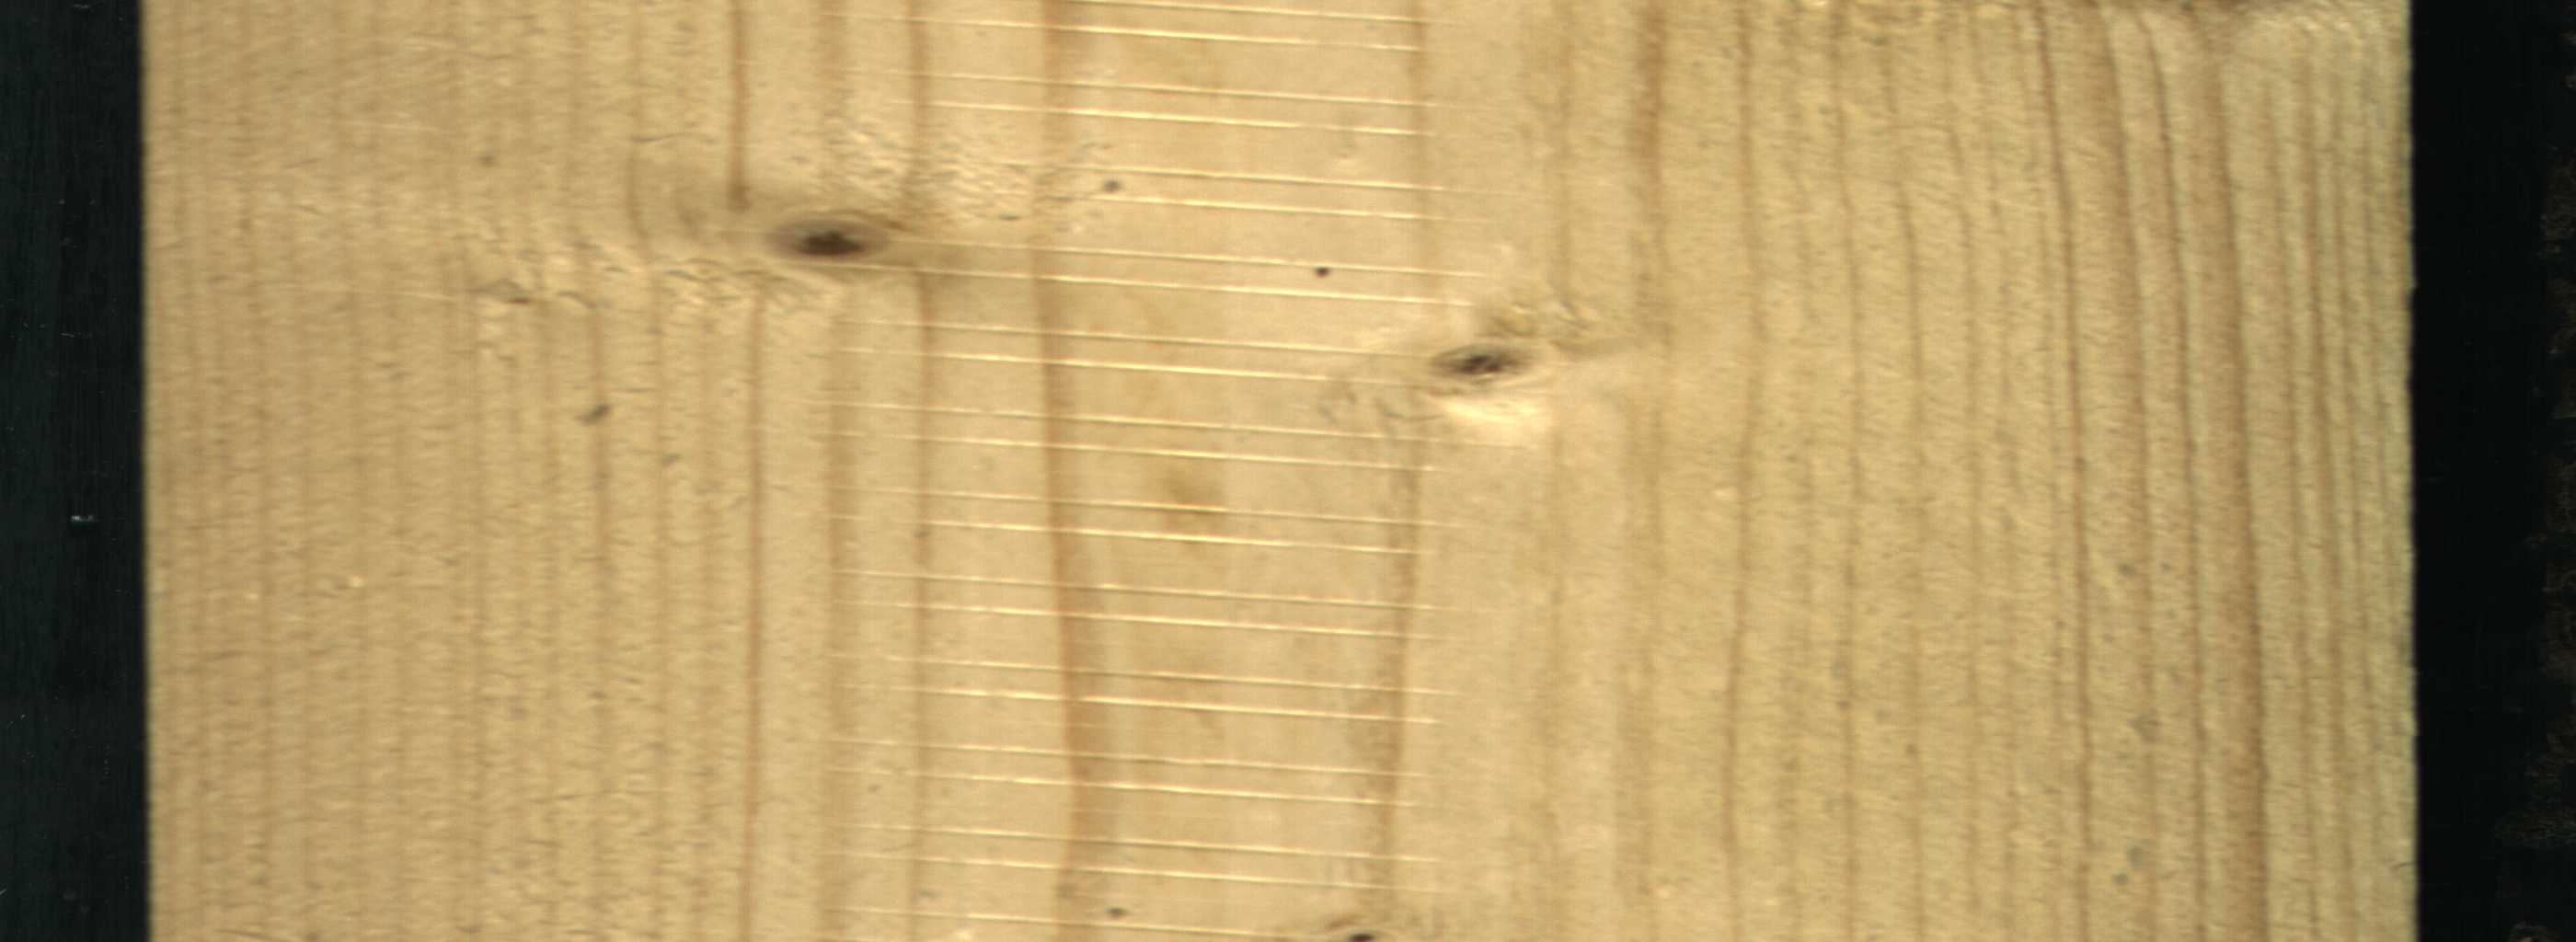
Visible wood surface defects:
Live_Knot
Live_Knot